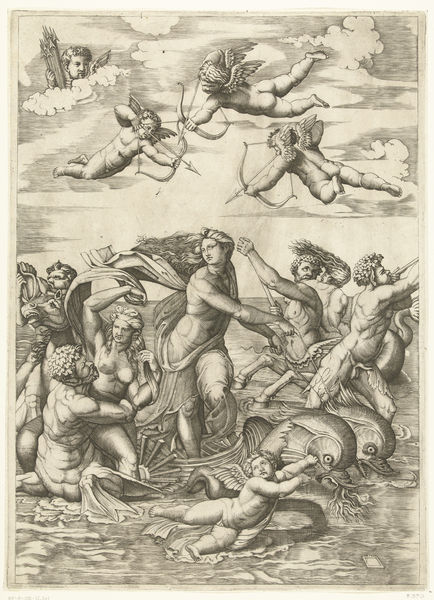
Titel: Triomf van Galatea met tritons en nereïden en putti
Künstler: Marcantonio Raimondi
Standort: Amsterdam
Institution: Rijksmuseum
Schlagwörter: fight, men, people, women, black, lady, print, angel, angels, classical, cloud, clouds, fighting, greek, horses, man, mythology, naked, nude, rape, sky, boat, see, water, armor, bird, etching, monochrome, breast, children, cupid, cupids, love, ancient, renaissance, war, horse, wolken, breasts, venus, fish, kids, christian, arrow, bow, pferd, halo, arrows, bow and arrow, antic, amor, bows, lithography, ducks, muscular, abs, fische, naled, methodology, 내 암내를 맡아라, 육덕진 그들